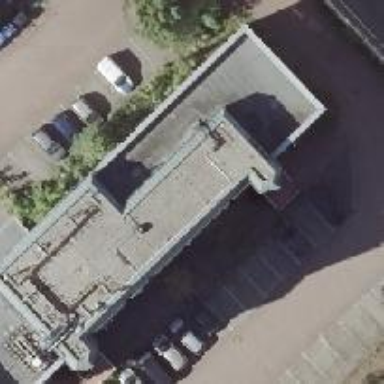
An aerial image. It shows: Commercial building.